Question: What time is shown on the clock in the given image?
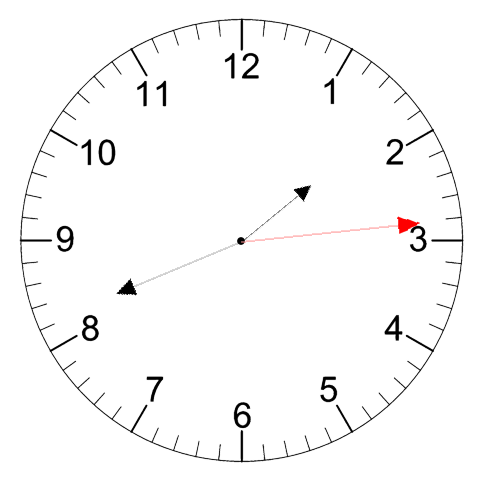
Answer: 01:41:14